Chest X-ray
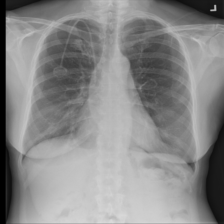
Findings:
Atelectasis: negative
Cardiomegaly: negative
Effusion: negative
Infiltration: positive
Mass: negative
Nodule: negative
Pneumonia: negative
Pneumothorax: negative
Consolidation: negative
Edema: negative
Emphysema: negative
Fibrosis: negative
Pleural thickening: negative
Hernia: negative